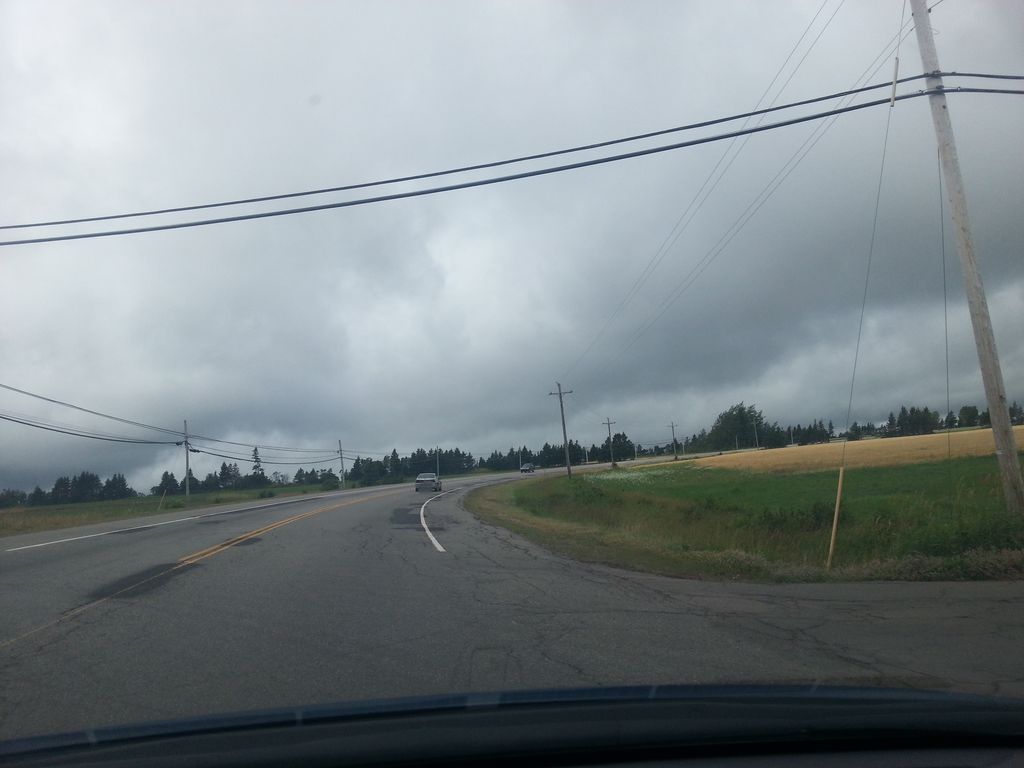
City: charlottetown